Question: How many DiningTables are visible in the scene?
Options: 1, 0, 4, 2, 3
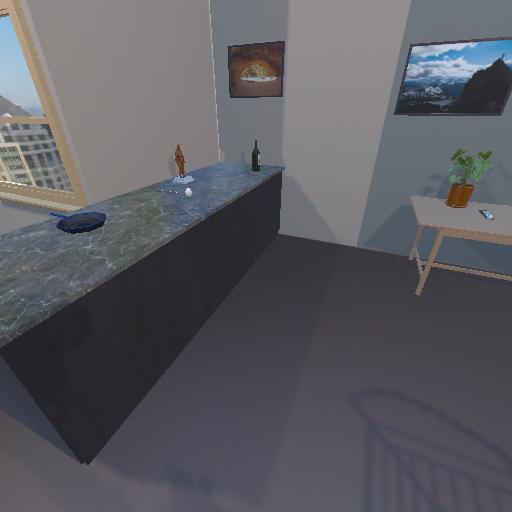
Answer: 1